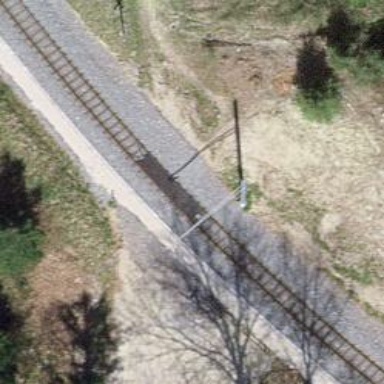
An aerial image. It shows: Uncontrolled railway crossing.